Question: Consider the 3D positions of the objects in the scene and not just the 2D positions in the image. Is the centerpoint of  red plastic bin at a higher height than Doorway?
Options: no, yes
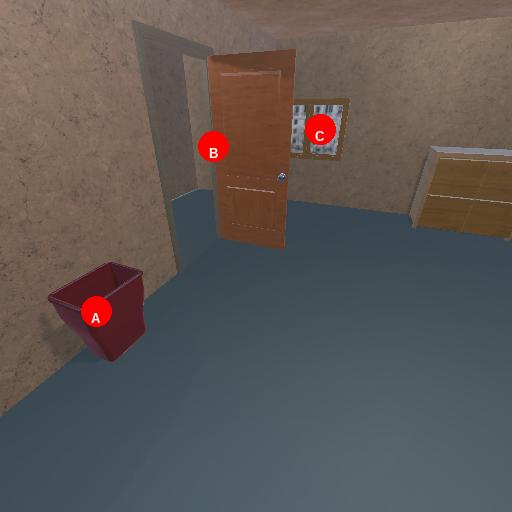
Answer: no